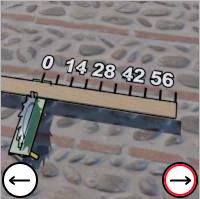
Task: length
Answer: 63
First scale value: 14.0